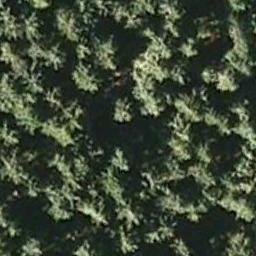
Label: forest